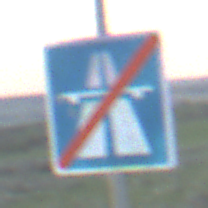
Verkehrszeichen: EndeAutbahn
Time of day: SunriseSunset
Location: Outdoor (Nature)
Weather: PartlyCloudy
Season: NotSpecified
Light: Natural